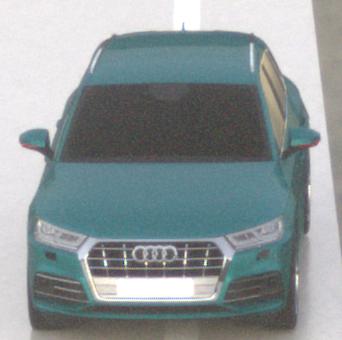
Make: Audi
Model: Q5 45 TFSI
Detailed model: Q5 (FY)
Model produced from: 2019/01
Model produced until: 2019/05
Doors: 5
Color: blue
Road condition: wet road
Daytime: sunrise or sunset
Contrast: low contrast